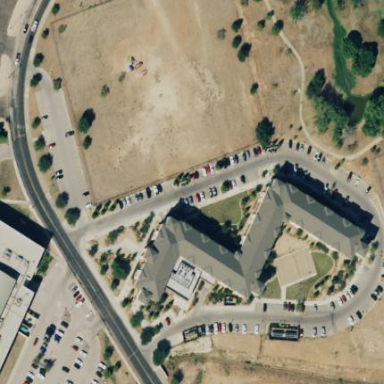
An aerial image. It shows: Dormitory building.